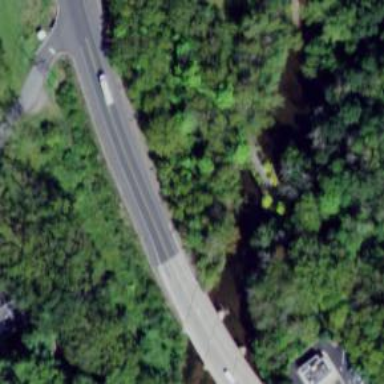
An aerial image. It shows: Bridge over abandoned road.